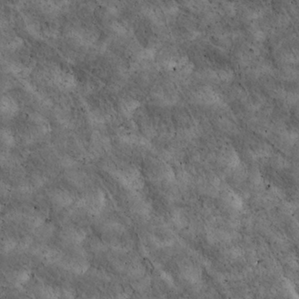
Label: non_frost